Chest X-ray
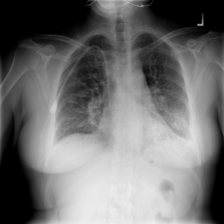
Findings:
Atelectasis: negative
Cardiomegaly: negative
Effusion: positive
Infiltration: negative
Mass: negative
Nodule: positive
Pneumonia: negative
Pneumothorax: negative
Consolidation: negative
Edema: positive
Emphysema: negative
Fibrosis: negative
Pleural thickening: negative
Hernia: negative